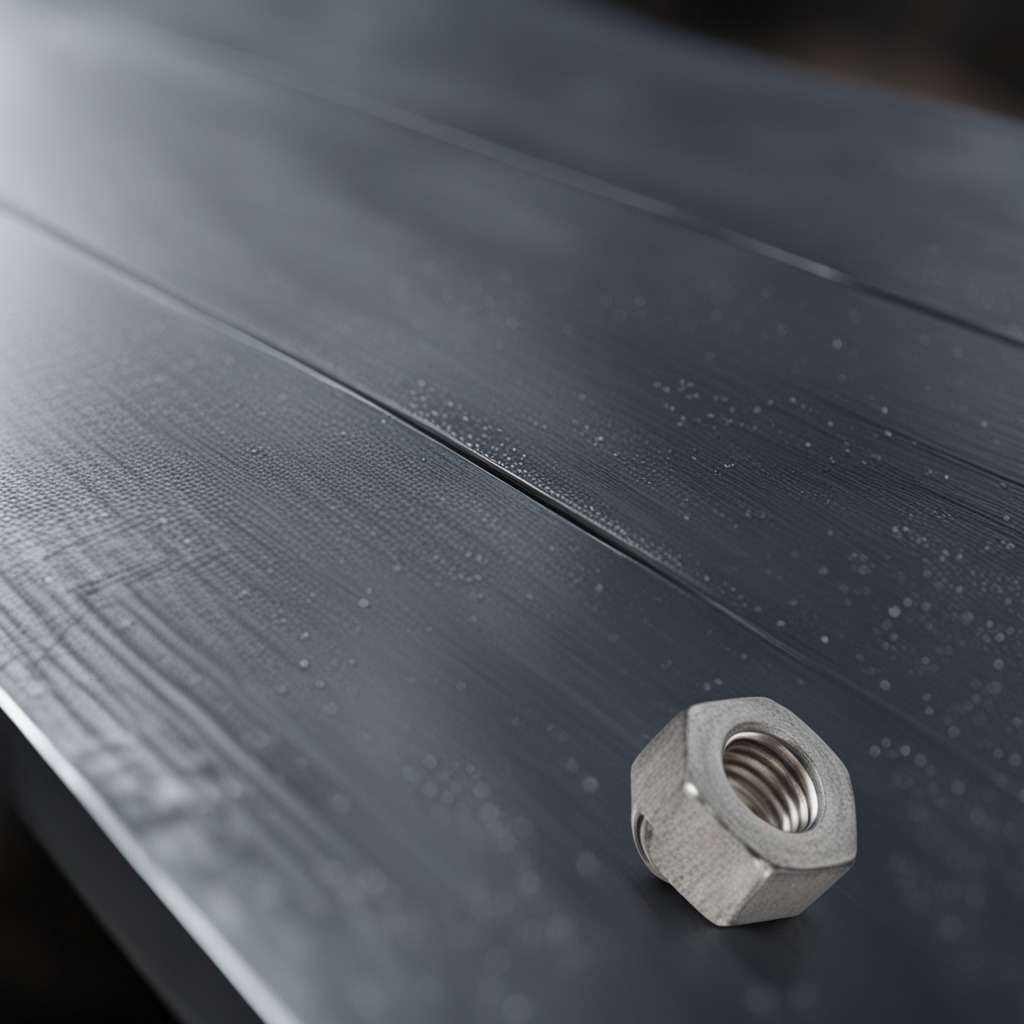
A metal nut is lying on a cold steel table in a mining workshop.